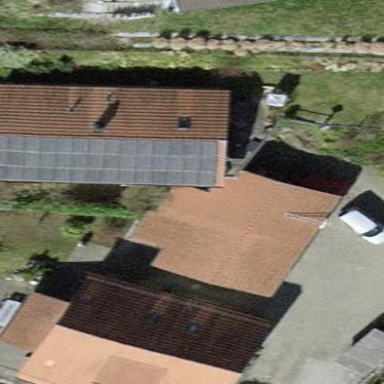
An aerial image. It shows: Garages with gabled roofs.